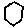
Label: hexagon